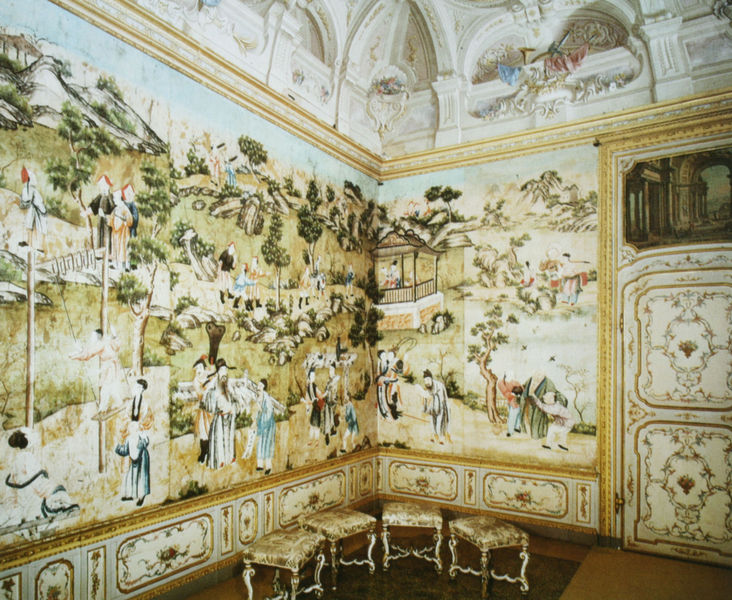
Titel: Salotto Cinese, Chinesischer Salon
Künstler: Filippo Juvarra
Standort: Stupinigi
Institution: Palazzina di Caccia
Schlagwörter: baum, blau, gemälde, schatten, weiß, aquarell, bäume, frauen, gelb, grün, landschaft, menschen, ocker, sitzen, blume, blumen, braun, bunt, holz, hüte, kleider, licht, marmor, männer, raum, schmuck, stuhl, stühle, szene, tür, zimmer, dach, haus, park, schloss, wiese, beige, gesellschaft, malerei, mode, ornament, teppich, wand, architektur, barock, rahmen, sockel, innenraum, häuser, hügel, boden, gold, interieur, decke, gewänder, innen, klassizismus, rokkoko, renaissance, rokoko, seide, garten, ranken, japan, ecke, zimmerecke, bogen, parkett, berge, gebirge, idylle, hocker, saal, schemel, figuren, dekoration, tafel, bordüre, polster, tapete, wandteppich, floral, ornamente, verzierung, wandgemälde, wandmalerei, japonismus, stuck, exotisch, bemalt, foto, fotografie, rechtecke, bögen, wände, vier, gewölbe, motiv, palast, rippen, asien, asiatisch, pracht, chinesisch, china, fries, schnörkel, gesims, residenz, tempel, pavillon, fresko, museum, stuckdecke, prunk, filigran, nymphenburg, ornamentik, wandbild, pavillion, abgerundet, wandbehang, pagode, fresco, frescos, freskos, osten, vertäfelung, groteske, deckenmalerei, gestaltung, sockelzone, supraporte, blendbögen, sitzgelegenheiten, wandbemalung, prunkvoll, zyklus, grotesken, pavilion, freso, chinoiserie, fernost, zimmrt, chinesen, chinoisie, asiatica, stichkappe, lünetten, wandteppiche, wandgestaltung, bezüge, china,ode, chinamode, chinesisches zimmer, chinois, chonoisie, eidnrichtung, schinoiserie, sitzgelegenheiz, sopraporte, japanisches zimmer, feröstliche kunst, wandmalere, asiatsich